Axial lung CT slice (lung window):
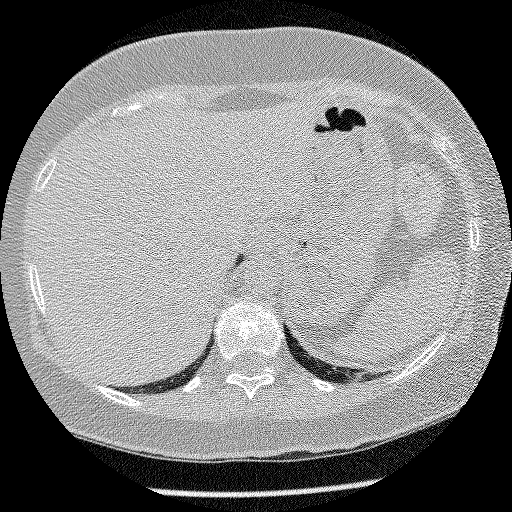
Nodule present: no